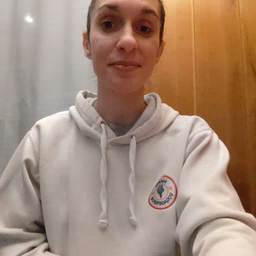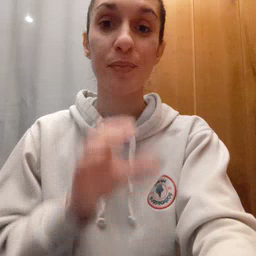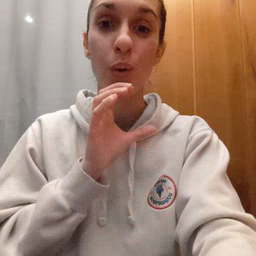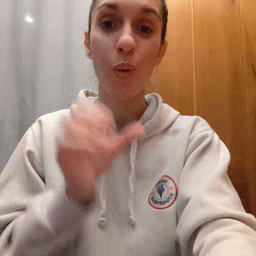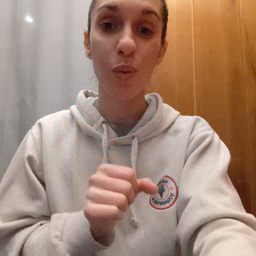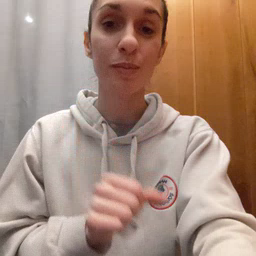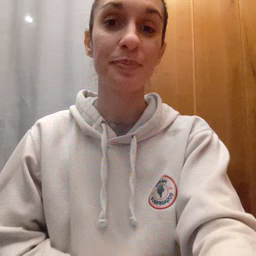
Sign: old